Field crop: maize
Growth stage: 2
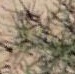
Species: salsola